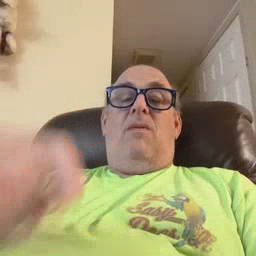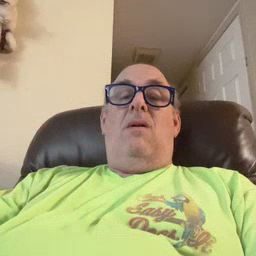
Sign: pajamas